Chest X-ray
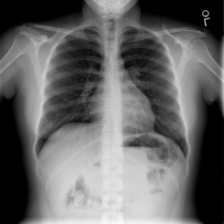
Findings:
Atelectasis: negative
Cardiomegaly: negative
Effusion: negative
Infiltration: negative
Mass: negative
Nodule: negative
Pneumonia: negative
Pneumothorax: negative
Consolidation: negative
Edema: negative
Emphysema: negative
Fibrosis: negative
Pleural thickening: negative
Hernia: negative